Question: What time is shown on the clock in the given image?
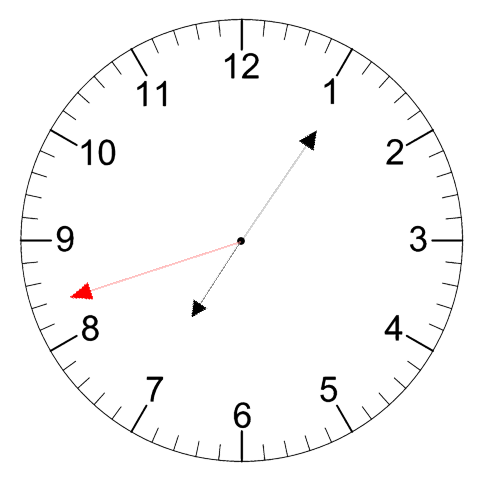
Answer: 07:05:42